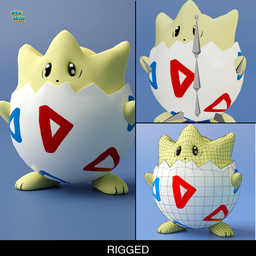
Label: animals